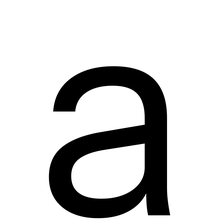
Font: InstrumentSans_Regular